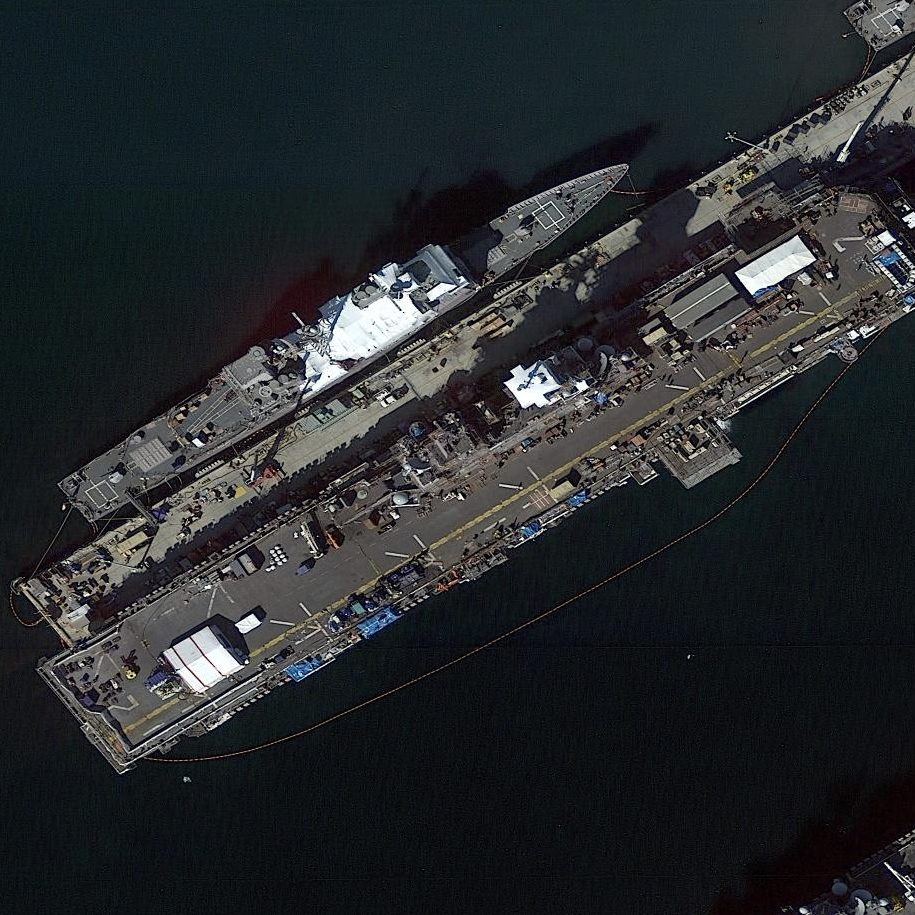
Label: Wasp-class_assault_ship